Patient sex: M
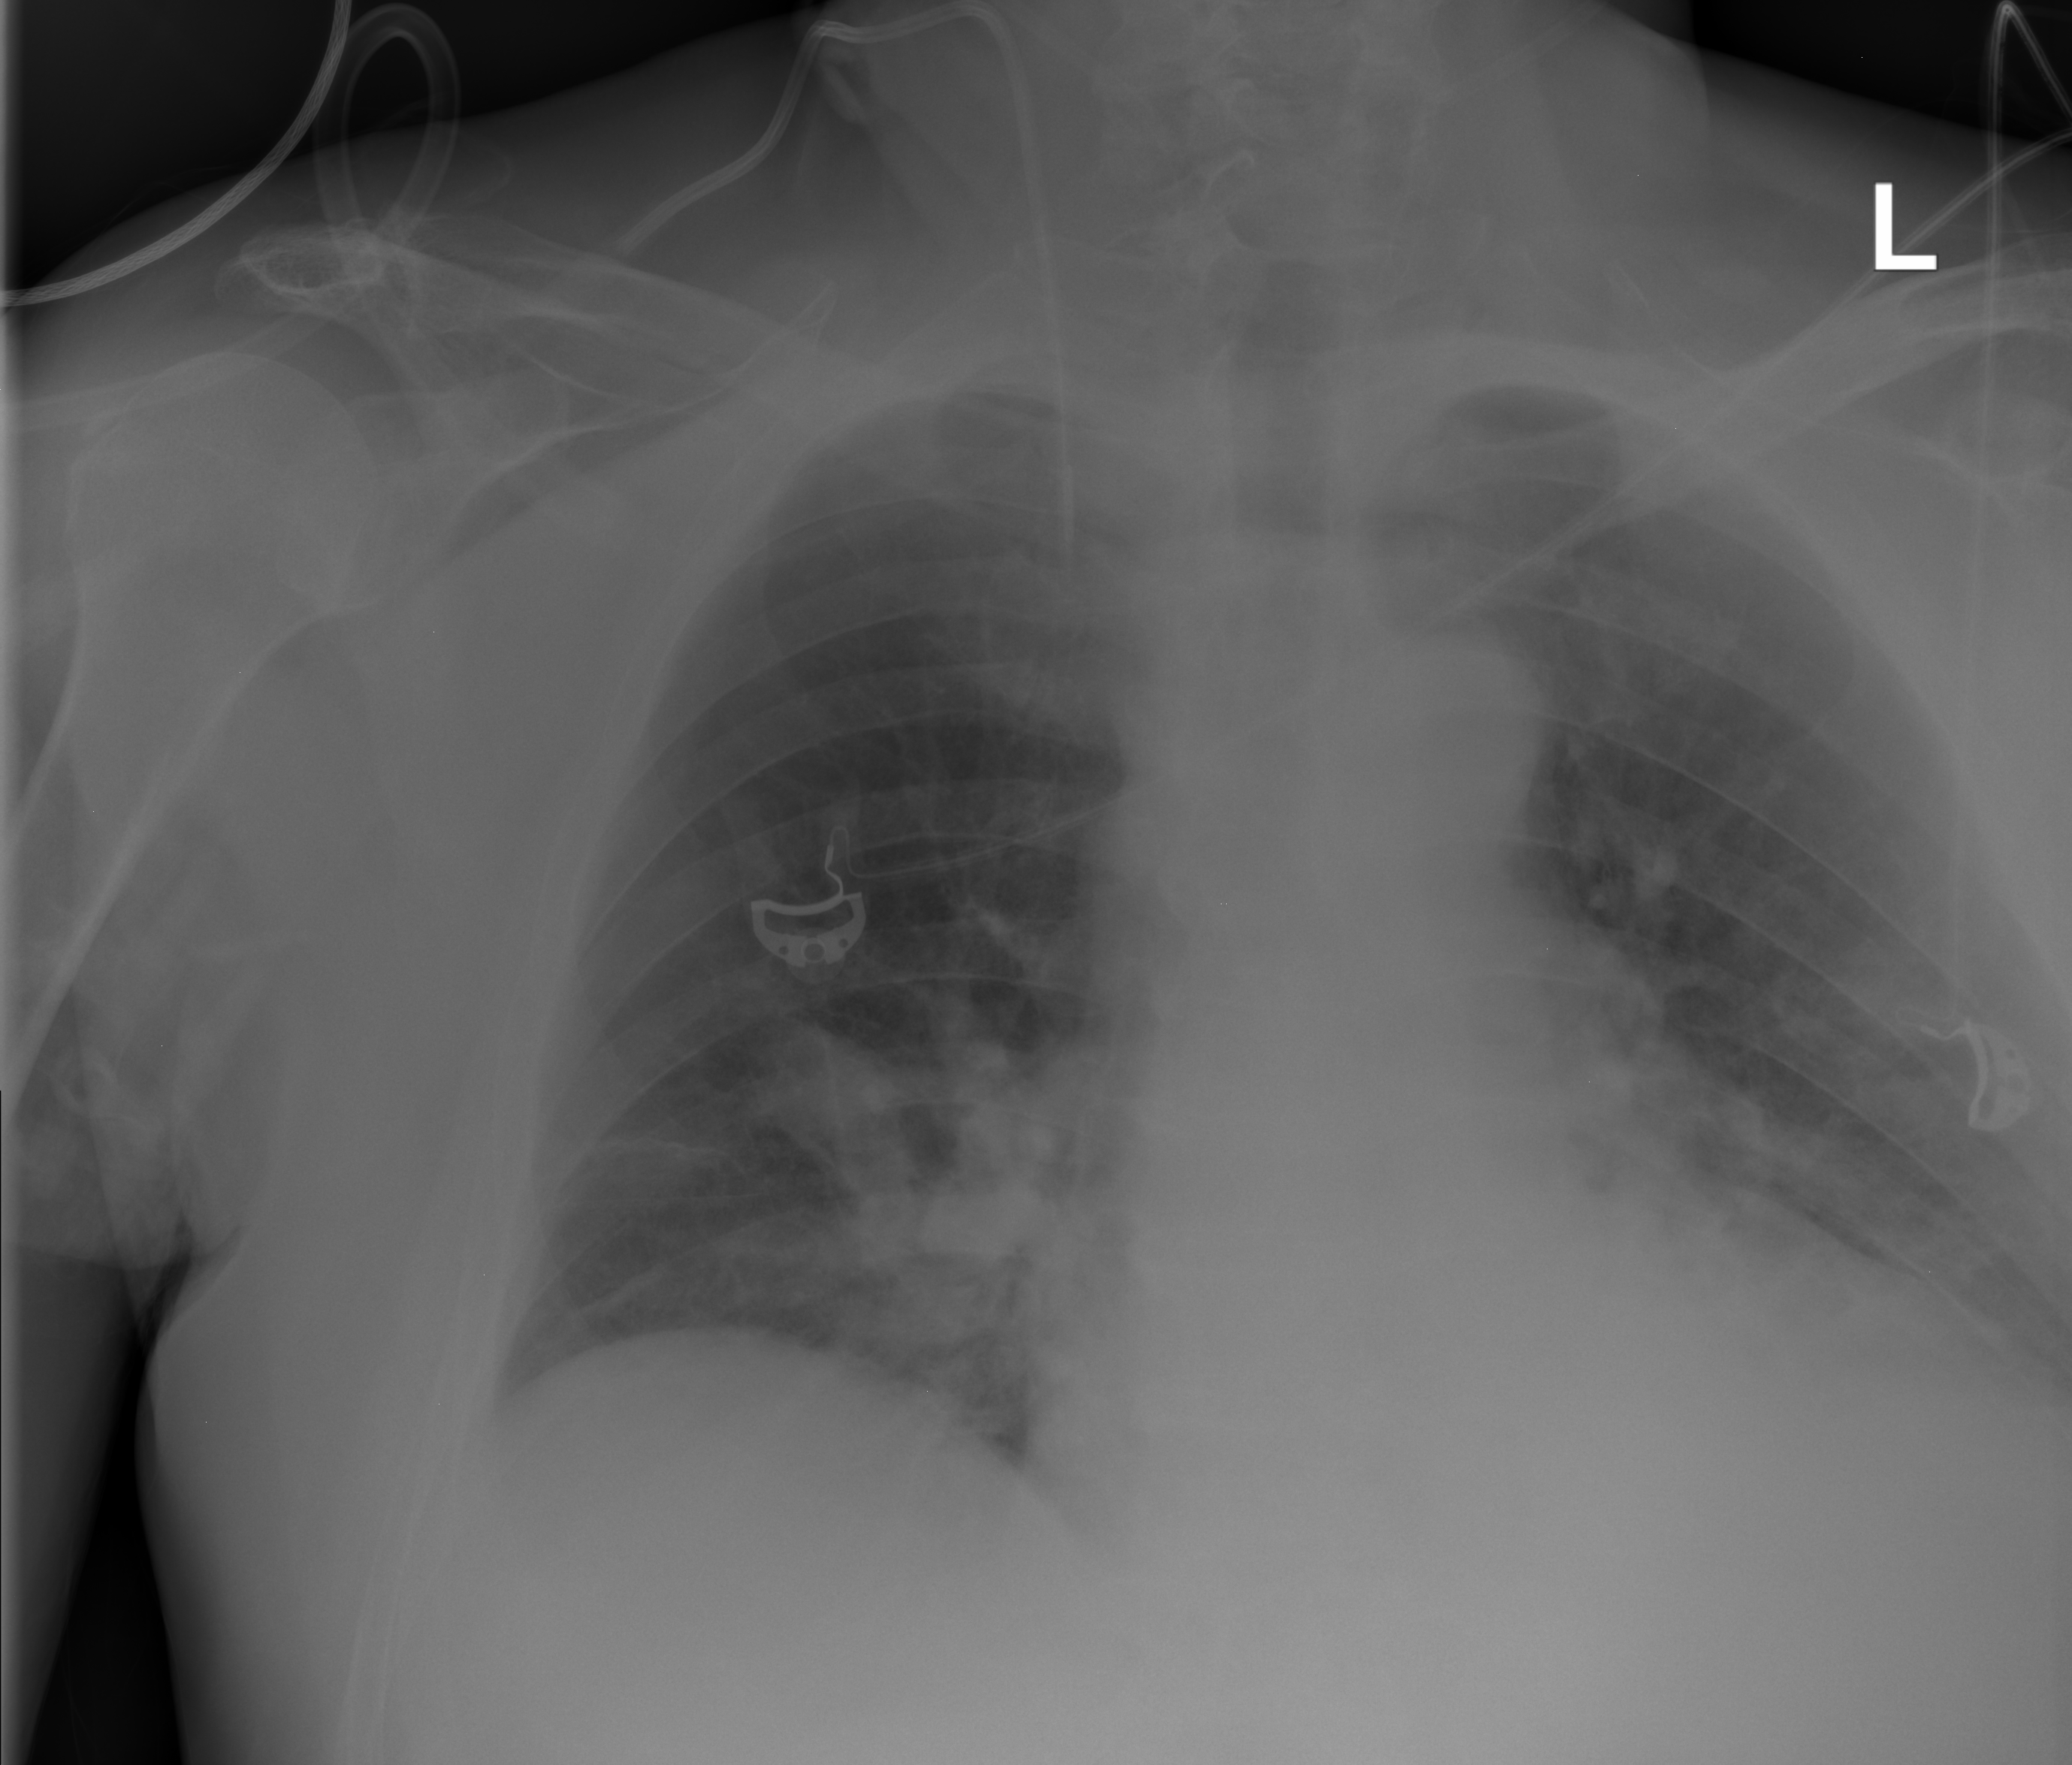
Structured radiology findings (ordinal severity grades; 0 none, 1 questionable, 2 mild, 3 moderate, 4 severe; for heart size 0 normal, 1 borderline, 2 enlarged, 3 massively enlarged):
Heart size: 2
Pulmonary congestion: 2
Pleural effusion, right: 0
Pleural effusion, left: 0
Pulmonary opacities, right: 2
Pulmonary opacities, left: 0
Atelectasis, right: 2
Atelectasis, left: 0